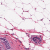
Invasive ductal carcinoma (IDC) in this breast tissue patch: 0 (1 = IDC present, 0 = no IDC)